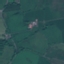
Label: Pasture